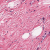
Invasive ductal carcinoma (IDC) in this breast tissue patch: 0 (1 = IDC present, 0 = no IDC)